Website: bh-photo
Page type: store-pickup
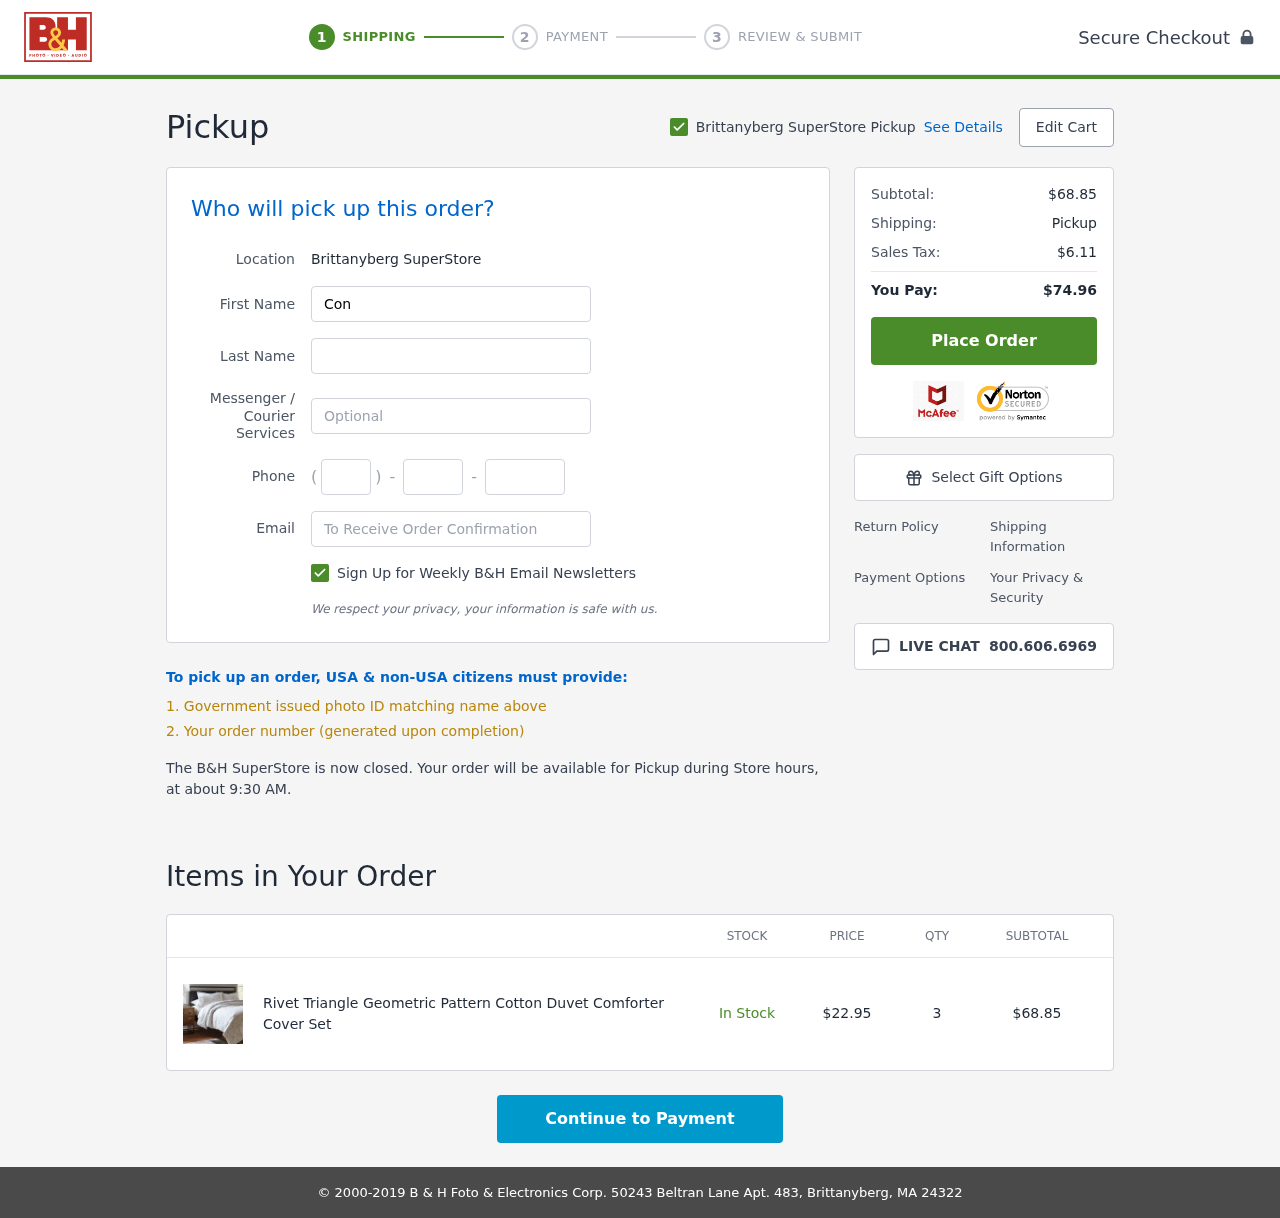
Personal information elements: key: PII_EMAIL
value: connie.kemp@gmail.com
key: PII_FIRSTNAME
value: Connie
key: PII_LASTNAME
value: Kemp
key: PII_LOCATION1_CITY
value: Brittanyberg SuperStore Pickup
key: PII_LOCATION1_CITY
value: Brittanyberg SuperStore
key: PII_PHONE_AREA
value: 789
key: PII_PHONE_PREFIX
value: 221
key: PII_PHONE_SUFFIX
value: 9929
Product elements: key: PRODUCT1_NAME
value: Rivet Triangle Geometric Pattern Cotton Duvet Comforter Cover Set
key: PRODUCT1_PRICE
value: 22.95
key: PRODUCT1_QUANTITY
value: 3
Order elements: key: ORDER_SUBTOTAL
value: $68.85
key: ORDER_TAX
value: $6.11
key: ORDER_TOTAL
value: $74.96